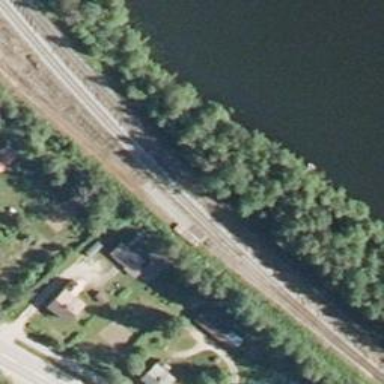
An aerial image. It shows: Continuous railway track.